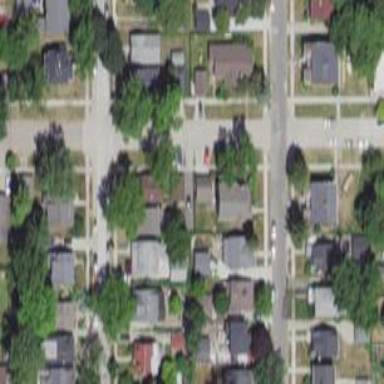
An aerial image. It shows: Alley classified as service road.